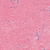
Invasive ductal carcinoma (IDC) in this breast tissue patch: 0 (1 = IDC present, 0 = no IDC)